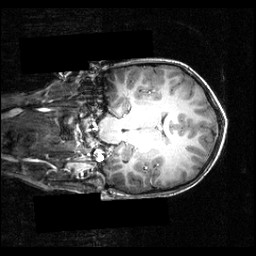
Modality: T1w
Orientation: coronal
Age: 12
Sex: male
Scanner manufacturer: siemens
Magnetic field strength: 3.951 T
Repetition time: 1.5 s
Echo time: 0.00335 s